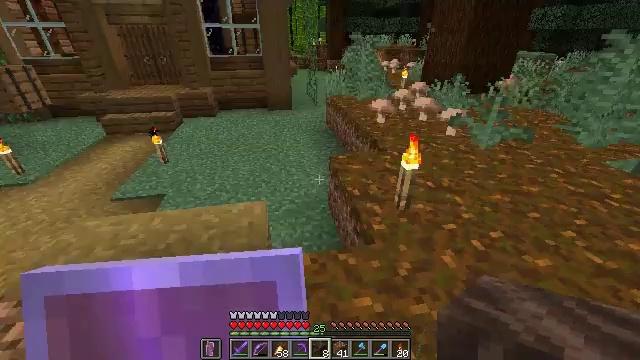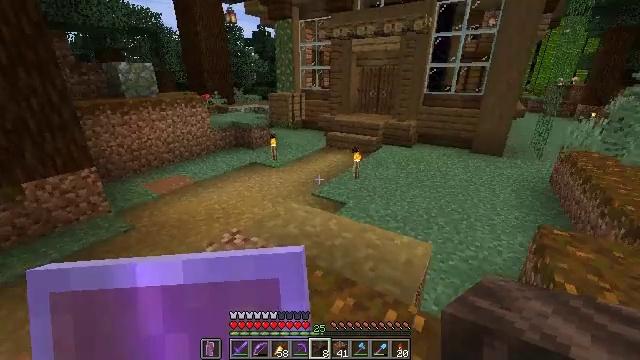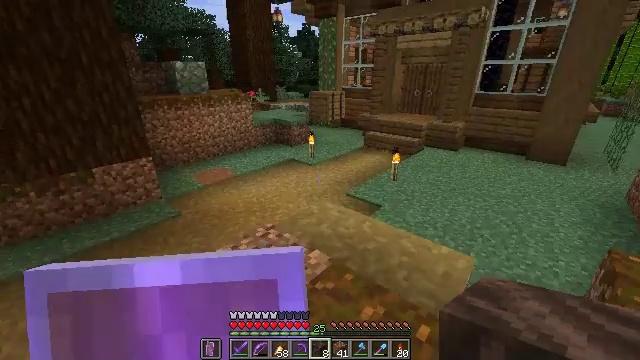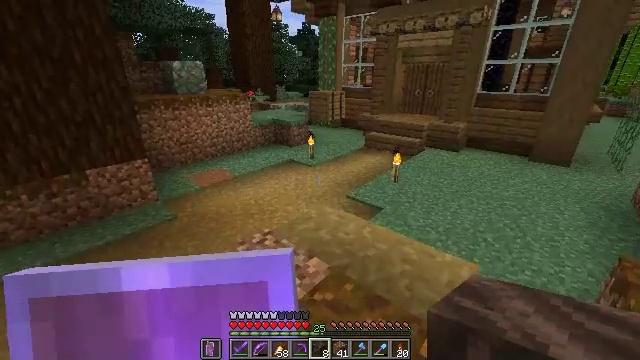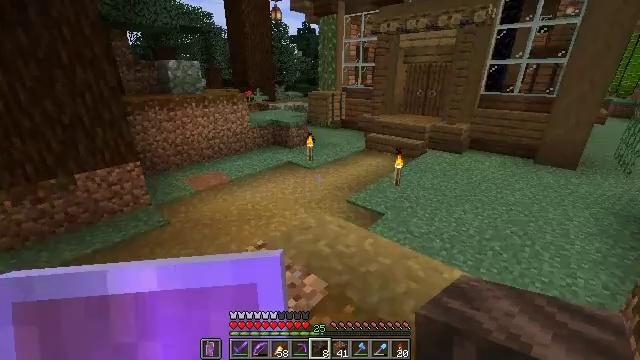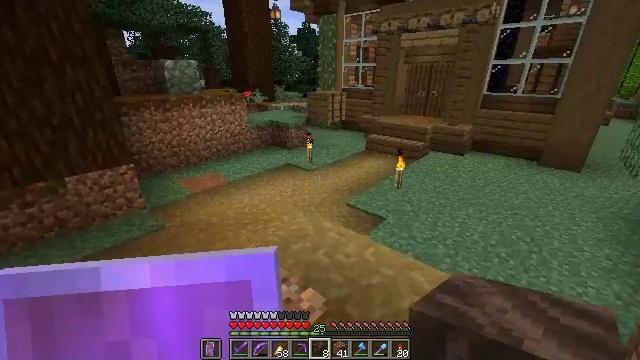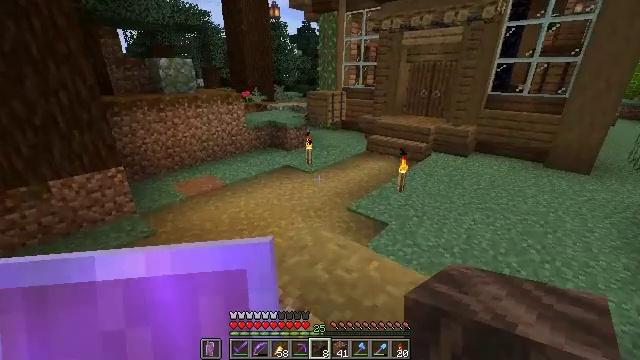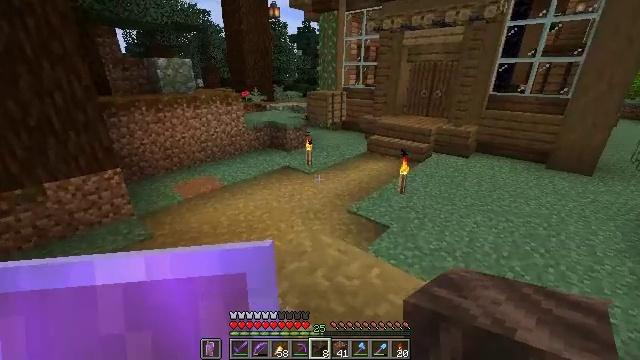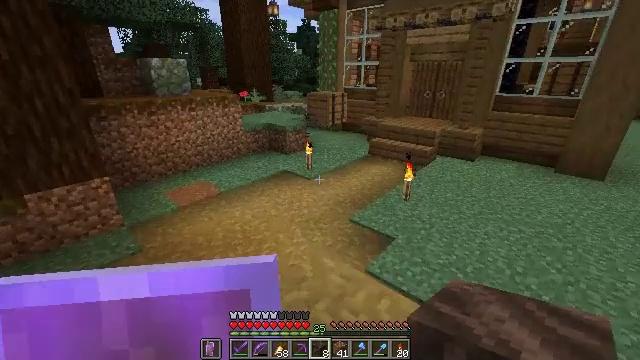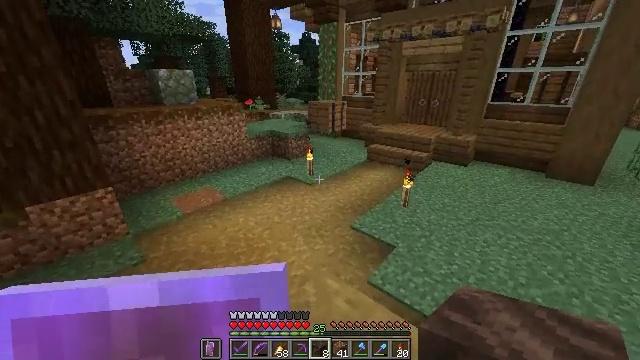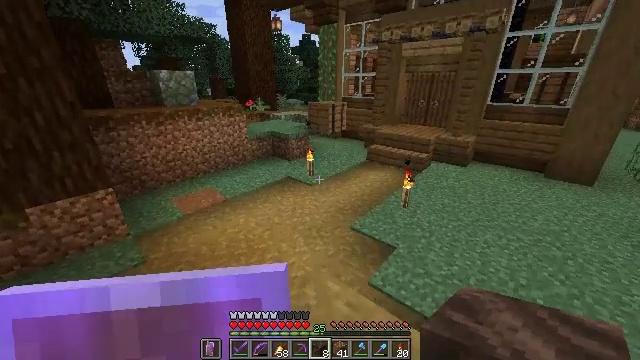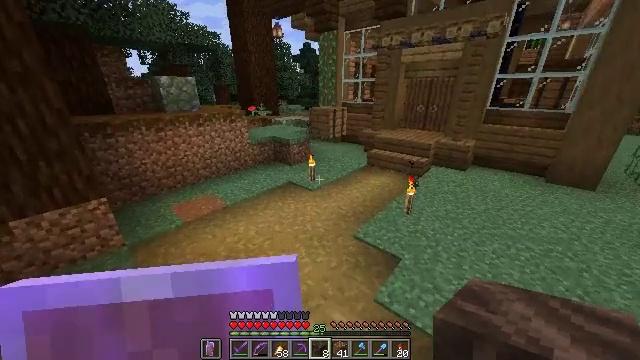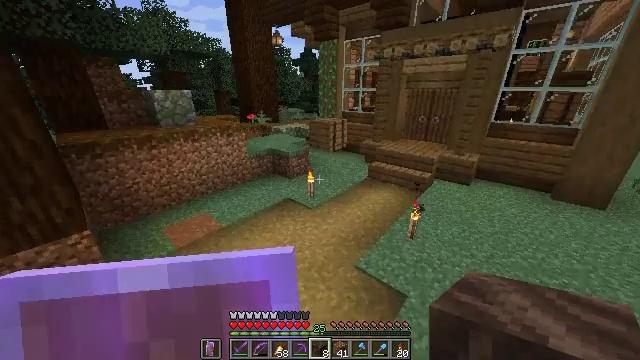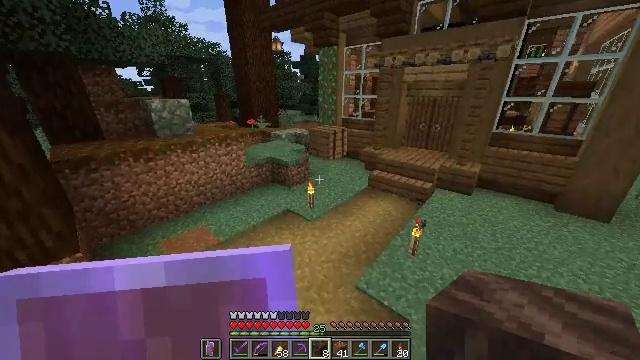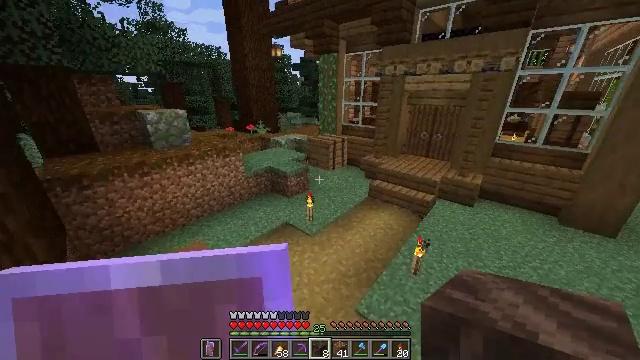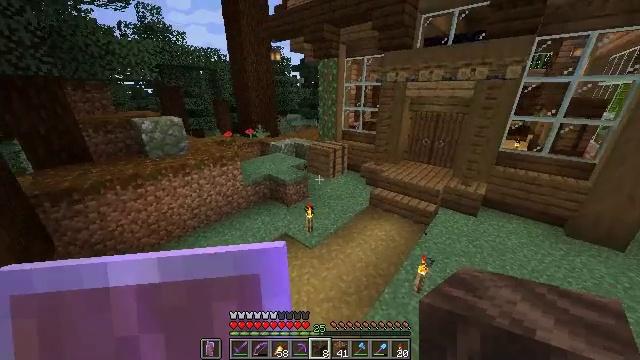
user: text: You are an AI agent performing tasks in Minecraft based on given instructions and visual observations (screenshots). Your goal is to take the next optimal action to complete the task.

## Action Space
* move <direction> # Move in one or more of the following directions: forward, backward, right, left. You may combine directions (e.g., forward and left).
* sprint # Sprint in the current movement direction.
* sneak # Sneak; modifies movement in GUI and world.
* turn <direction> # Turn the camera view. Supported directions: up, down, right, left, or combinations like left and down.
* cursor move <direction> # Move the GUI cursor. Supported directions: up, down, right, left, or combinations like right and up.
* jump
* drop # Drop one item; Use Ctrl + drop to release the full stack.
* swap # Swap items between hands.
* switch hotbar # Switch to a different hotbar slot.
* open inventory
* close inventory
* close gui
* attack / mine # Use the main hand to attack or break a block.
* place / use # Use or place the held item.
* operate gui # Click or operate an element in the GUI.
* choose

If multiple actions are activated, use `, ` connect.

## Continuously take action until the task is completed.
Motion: motion action
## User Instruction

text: Collect spruce leaves for landscaping.
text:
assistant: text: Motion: turn left and up
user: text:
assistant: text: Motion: move forward, turn left
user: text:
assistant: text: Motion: move forward
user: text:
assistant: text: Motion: move forward
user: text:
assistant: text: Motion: move forward
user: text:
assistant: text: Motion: move forward
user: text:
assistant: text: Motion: move forward
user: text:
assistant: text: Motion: move forward, sprint
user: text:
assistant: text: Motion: move forward, sprint
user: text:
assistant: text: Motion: move forward, sprint
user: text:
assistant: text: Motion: move forward, sprint
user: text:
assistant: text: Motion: move forward, sprint, jump
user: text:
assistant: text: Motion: move forward, sprint, jump
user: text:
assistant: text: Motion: move forward, sprint, jump
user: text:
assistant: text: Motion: move forward, sprint, jump
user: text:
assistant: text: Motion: move forward, sprint, jump
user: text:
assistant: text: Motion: move forward, sprint
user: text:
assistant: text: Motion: move forward, sprint
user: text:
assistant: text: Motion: move forward, sprint
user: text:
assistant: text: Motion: move forward, sprint
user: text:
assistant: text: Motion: move forward, sprint
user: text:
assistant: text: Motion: move forward, sprint
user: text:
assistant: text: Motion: move forward, sprint
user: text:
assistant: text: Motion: move forward, sprint
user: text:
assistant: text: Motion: move forward, sprint
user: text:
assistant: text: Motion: move forward, sprint, turn right
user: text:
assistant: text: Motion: move forward, sprint, turn right
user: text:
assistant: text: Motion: move forward, sprint, turn right
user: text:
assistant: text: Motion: move forward, sprint, turn right
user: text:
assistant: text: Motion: move forward, sprint